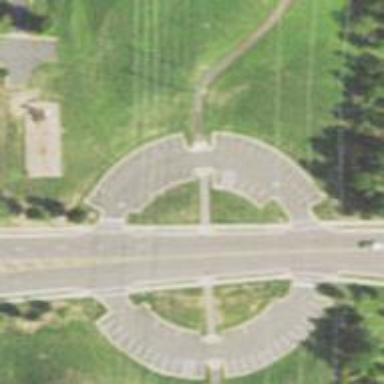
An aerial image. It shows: Unmarked asphalt crossing on cycleway road.